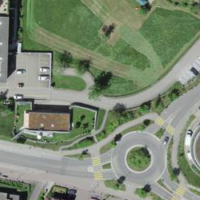
EUNIS habitat code: 53
Species observed at this site:
Centaurea scabiosa